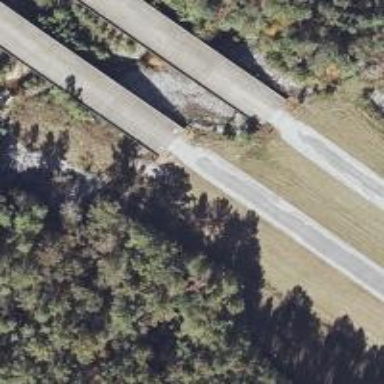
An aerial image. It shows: Bridge.